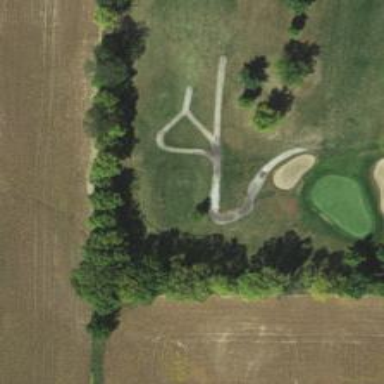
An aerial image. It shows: Service road designated as golf cart path.